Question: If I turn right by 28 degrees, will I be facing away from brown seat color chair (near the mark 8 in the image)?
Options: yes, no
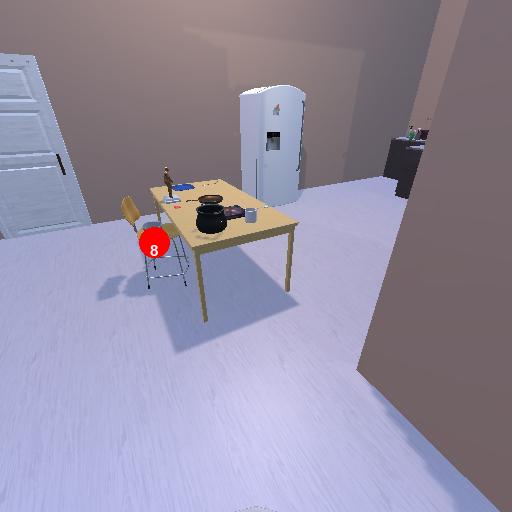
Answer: yes